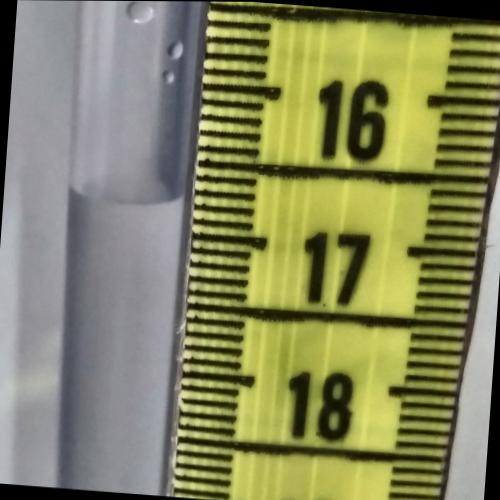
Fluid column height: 16.7 cm